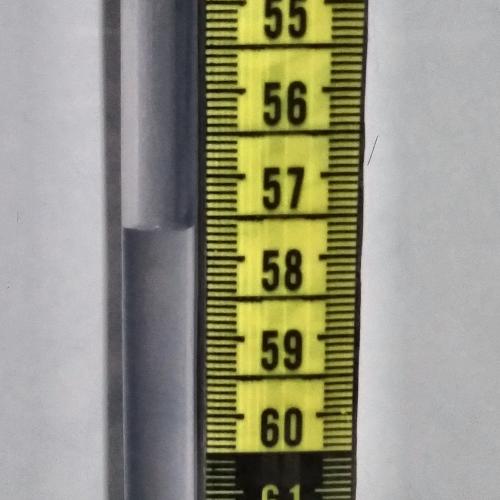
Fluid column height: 57.6 cm